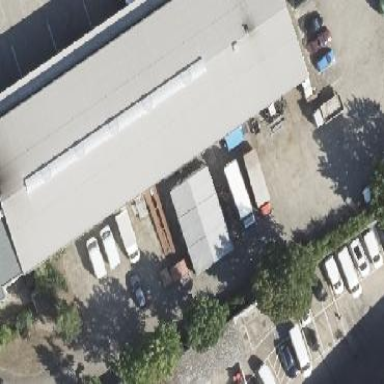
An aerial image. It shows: Commercial building.